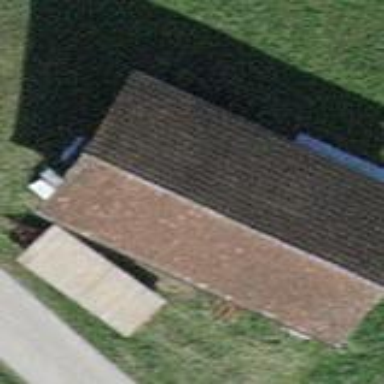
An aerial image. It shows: Building with tiled roof.